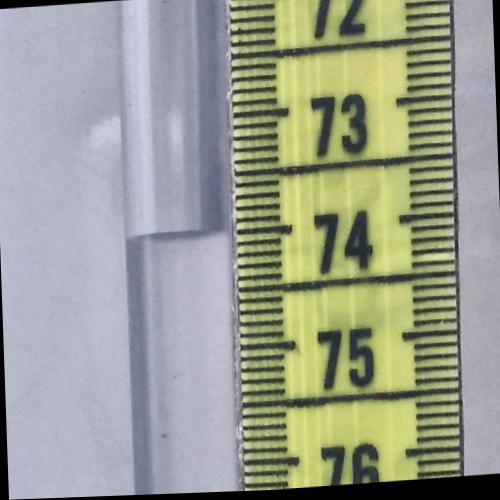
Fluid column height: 74.0 cm